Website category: phone
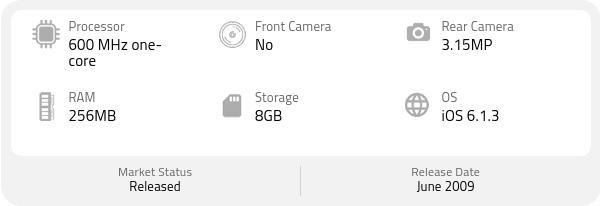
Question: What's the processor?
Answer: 600 MHz one-core

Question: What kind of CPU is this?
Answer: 600 MHz one-core

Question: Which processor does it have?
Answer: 600 MHz one-core

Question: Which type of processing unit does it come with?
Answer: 600 MHz one-core

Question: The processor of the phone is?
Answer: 600 MHz one-core

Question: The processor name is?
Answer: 600 MHz one-core

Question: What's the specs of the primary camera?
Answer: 3.15MP

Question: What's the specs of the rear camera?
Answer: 3.15MP

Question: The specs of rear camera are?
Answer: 3.15MP

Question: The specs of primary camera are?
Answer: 3.15MP

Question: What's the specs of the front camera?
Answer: No

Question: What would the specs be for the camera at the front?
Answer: No

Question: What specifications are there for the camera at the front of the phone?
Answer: No

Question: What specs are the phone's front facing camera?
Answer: No

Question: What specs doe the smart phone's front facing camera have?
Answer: No

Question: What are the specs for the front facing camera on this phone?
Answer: No

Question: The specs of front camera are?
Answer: No

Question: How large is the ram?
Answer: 256MB

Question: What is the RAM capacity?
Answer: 256MB

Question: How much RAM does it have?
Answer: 256MB

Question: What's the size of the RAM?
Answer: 256MB

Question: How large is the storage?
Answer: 8GB

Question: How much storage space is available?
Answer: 8GB

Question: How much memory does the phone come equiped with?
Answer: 8GB

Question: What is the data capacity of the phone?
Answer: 8GB

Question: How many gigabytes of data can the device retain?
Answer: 8GB

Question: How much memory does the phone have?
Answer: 8GB

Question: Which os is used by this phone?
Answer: iOS 6.1.3

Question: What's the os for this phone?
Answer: iOS 6.1.3

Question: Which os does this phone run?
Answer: iOS 6.1.3

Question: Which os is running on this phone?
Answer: iOS 6.1.3

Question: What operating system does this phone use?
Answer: iOS 6.1.3

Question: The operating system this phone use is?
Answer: iOS 6.1.3

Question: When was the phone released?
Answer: June 2009

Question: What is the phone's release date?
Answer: June 2009

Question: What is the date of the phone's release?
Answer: June 2009

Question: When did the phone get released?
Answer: June 2009

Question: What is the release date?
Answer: June 2009

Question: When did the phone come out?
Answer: June 2009

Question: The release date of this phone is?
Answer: June 2009